Aerial crown-view tile of a tropical tree (Barro Colorado Island, Panama), acquired 20250616:
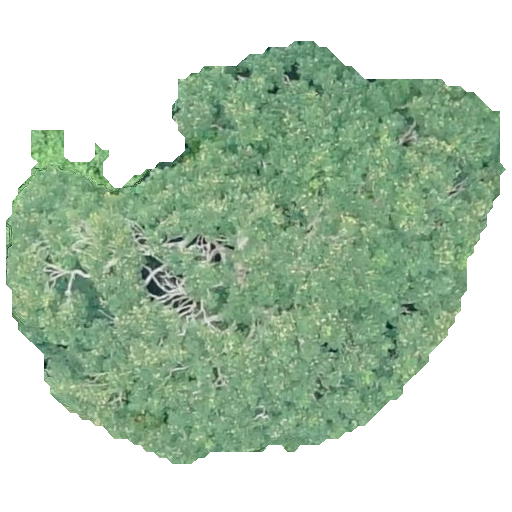
Species: Jacaranda copaia
GBIF accepted scientific name: Jacaranda copaia
Crown area: 212.665 m²